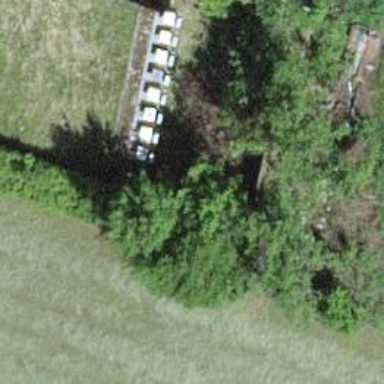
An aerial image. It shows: Retaining wall.